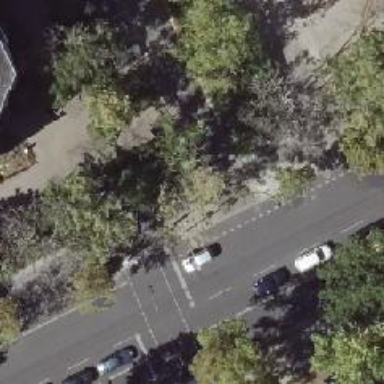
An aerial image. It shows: Living street with asphalt surface. You can park on the right side of the street.